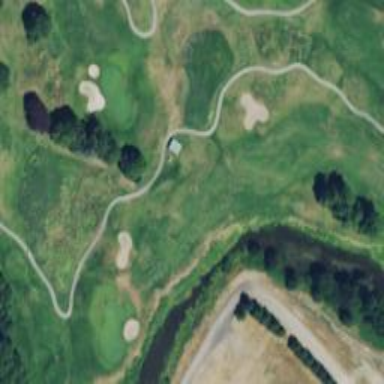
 likely golf fairway with neatly mown grass."